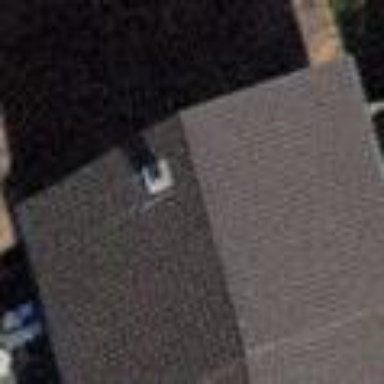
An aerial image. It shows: Building with tiled roof.